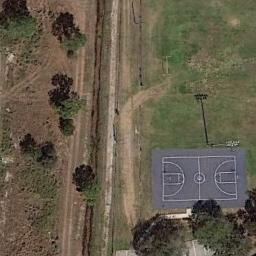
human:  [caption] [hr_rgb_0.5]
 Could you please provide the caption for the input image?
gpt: There is a basketball court in the middle of grass .

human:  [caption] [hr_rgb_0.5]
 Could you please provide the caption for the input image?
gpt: A basketball court on the lawn and a road beside .

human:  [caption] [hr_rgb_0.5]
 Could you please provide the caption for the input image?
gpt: There is a blue basketball court on the vacant lot .

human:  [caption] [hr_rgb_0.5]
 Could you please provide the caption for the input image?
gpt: The basketball court is built on the bare lawn,With some trees nearby .

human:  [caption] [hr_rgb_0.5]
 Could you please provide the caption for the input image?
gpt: Many trees are near the basketball court .